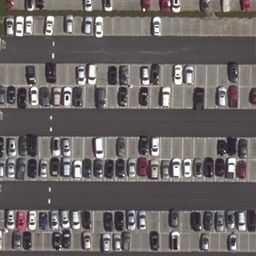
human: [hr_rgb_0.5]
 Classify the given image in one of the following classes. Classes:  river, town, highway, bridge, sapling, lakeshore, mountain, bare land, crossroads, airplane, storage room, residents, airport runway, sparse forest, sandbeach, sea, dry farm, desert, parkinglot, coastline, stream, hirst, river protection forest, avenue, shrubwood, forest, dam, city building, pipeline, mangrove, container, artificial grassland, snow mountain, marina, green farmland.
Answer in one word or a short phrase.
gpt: parkinglot